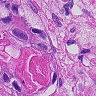
Metastatic tissue present: yes